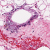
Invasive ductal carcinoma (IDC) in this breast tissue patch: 0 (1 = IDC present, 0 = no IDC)